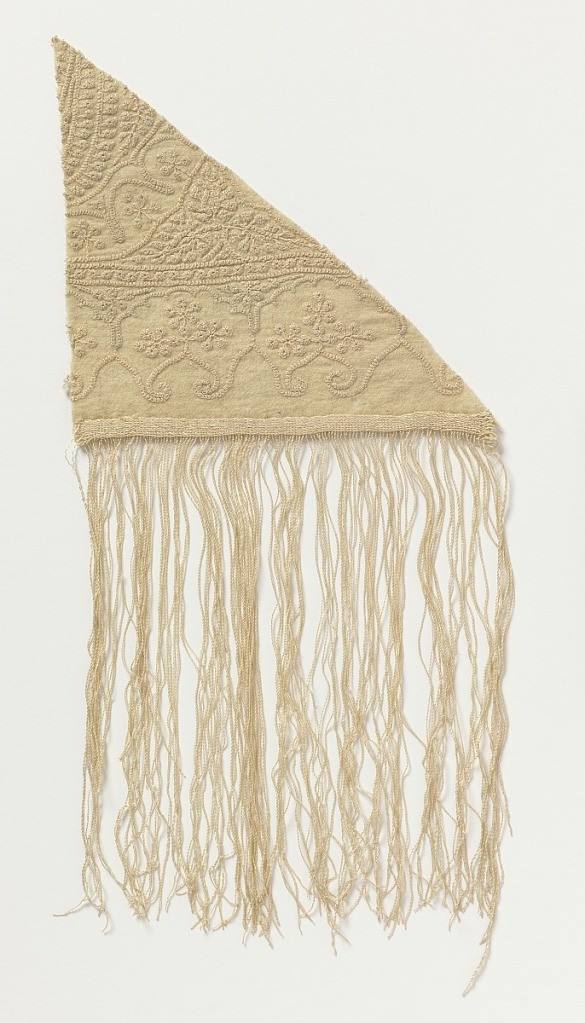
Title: Fragment
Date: late 19th century
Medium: silk on wool Technique: embroidered on twill weave
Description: Triangular shaped ivory wool shawl fragment, densely embroidered with ivory silk in compartmentalized floral patterns. Chain stitch border with long fringe. 2/2 twill ground fabric which has been brushed, patterned by a tightly plied ivory silk yarn couched with a single ivory silk yarn. The plied silk yarn is looped as it is couched to form a linear pattern with a distinctive quality.